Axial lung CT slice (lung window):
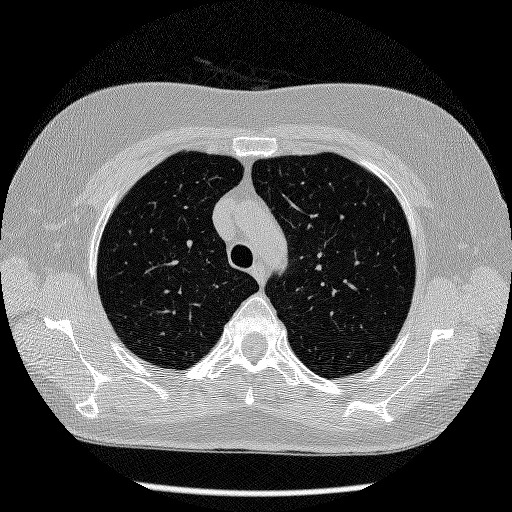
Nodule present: no